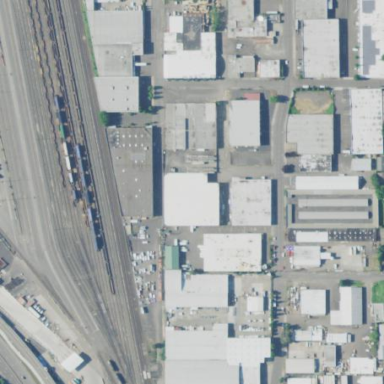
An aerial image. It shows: Industrial area.